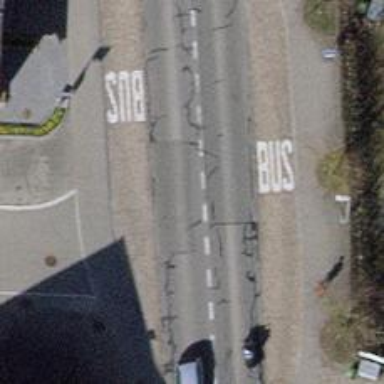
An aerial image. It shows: Secondary road with asphalt surface and sidewalks on both sides.